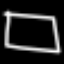
Label: square